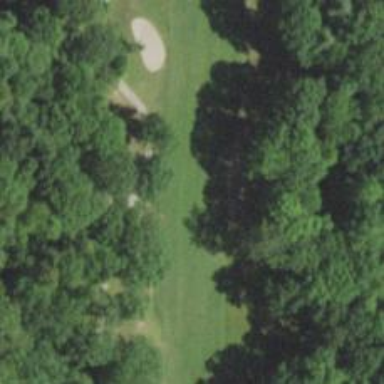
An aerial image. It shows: View of golf hole.